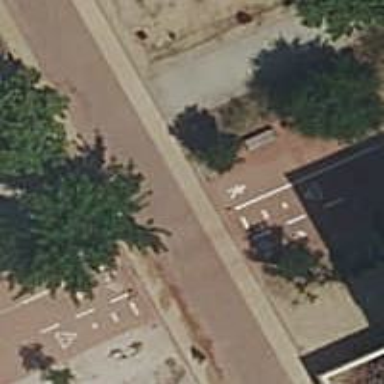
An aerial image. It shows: Pedestrian road with paving stones.